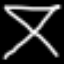
Label: hourglass